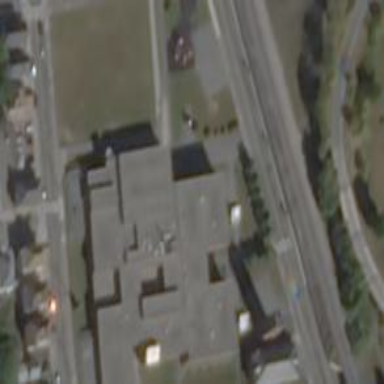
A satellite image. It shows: School building.